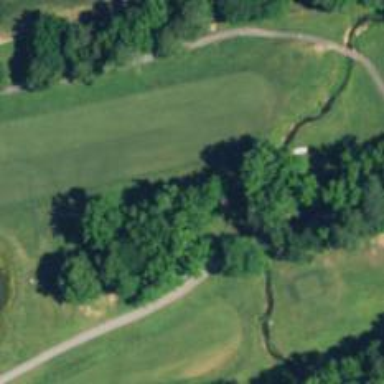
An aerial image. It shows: Path bridge over golf course.